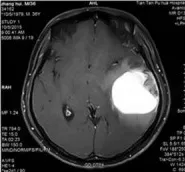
Preoperative brain CT and MRI images. (E) Axial view, contrast-enhanced T1WI.
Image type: radiology (mri)